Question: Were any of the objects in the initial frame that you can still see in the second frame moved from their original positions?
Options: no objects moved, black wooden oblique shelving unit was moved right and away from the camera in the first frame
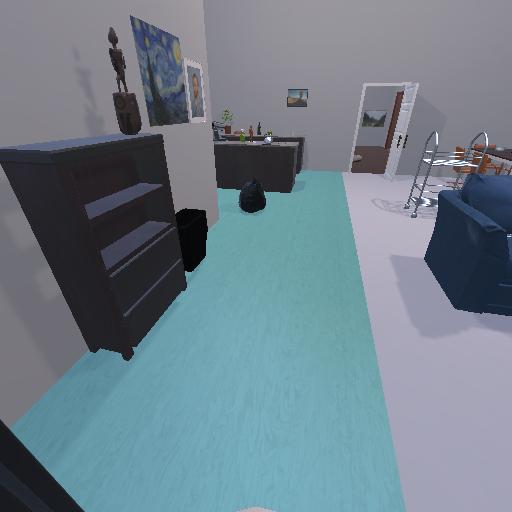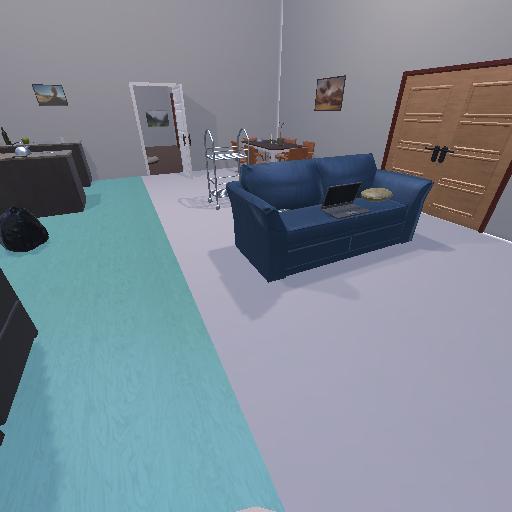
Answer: no objects moved